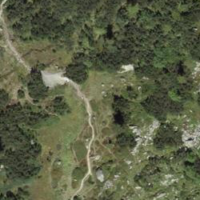
EUNIS habitat code: 26
Species observed at this site:
Colias palaeno